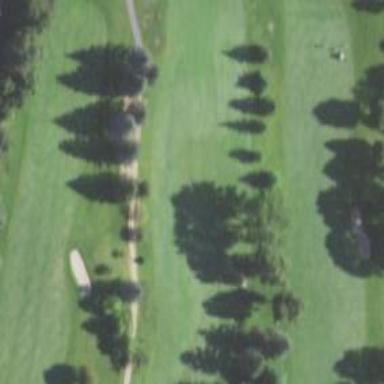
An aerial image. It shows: Grassy area designated for driving range golf.